Question: I've tried searching for a way to do this with Laravel, and i'm sure it's more than capable (Maybe i've been searching for it using incorrect terms)..
I'm trying to extract table data to be used in Laravels built-in form creator:
'''
$clusters = Cluster::get(array('id','name'));
'''
Into:
'''
{{ Form::select('cluster', $clusters,Input::old('cluster'), array('id' => 'cluster')) }}
'''
But currently, I get a dropdown with JSON in it, and if I use toArray() it doesn't use the ID numbers from the JSON array, it applies new ID numbers, then puts the data in an array:

Can anyone point me in the right direction to form arrays properly from Eloquent extractions?
I've been using this bit of code which feels meaningless:
'''
$clust = array();
foreach($clusters as $key => $cl) {
$clust[$cl['id']] = $cl['location'];
}
'''
Thanks
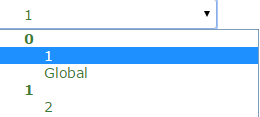
Answer: Use 'lists()', which will return an array of column values, and an optional identifier for them.
'''
// Controller
$clusters = Cluster::lists('name', 'id');
// View
{{ Form::select('cluster', $clusters) }}
'''
'lists()' is a <URL>. All Query Builder methods are available to Eloquent models.
---
FYI: When using the Form helpers, it will automatically fill the old input if it exists, so you don't need to specify it. Also, the helper will generate an ID based on the name of the element automatically, so that can be excluded, also.